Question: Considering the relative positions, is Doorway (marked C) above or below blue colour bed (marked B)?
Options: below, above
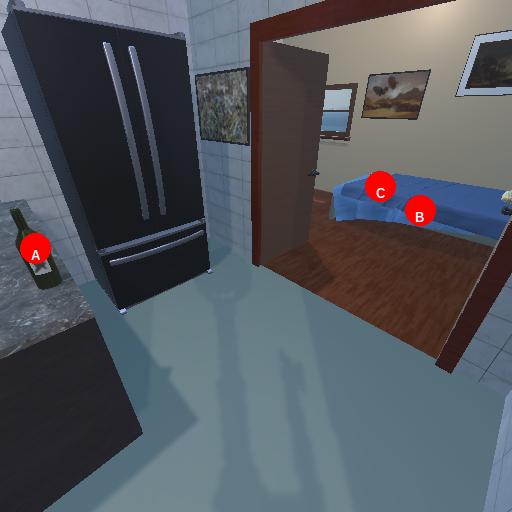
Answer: below